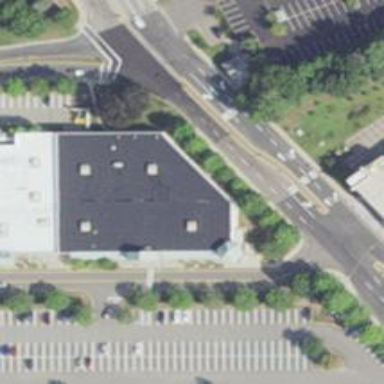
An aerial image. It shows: Retail building.